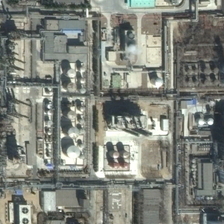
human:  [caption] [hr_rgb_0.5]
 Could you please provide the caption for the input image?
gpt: a lot of buildings and sparse vegetation .

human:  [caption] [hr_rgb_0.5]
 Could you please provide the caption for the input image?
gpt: a storage tank with many white or gray domes on land .

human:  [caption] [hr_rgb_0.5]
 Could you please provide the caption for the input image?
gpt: a neat arrangement of the buildings around the sparse vegetation in .

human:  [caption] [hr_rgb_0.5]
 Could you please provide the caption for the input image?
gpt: there are many grey roof houses near the storage tank .

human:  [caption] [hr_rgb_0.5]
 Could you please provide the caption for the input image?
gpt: a neat arrangement of the buildings around the sparse vegetation in .